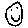
Label: smiley face